Question: I migrated a Rails site that was running on 2.2.2 to Rails 3.1.
I noticed now, on Rails 3 the save() calls (INSERTS) that used to work in 2.2.2 don't in 3.1
The id field in the database is a primary key so it has the following properties:
not null
auto-increment

Now, when the save() method runs on these tables, I get:
'''
ActiveRecord::StatementInvalid (PG::Error: ERROR: null value in column "id" violates not-null constraint
'''
Hmm so I looked at the generated SQL that the save() creates and indeed it's including the id field in the column list and assigning it nil:
'''
PG::Error: ERROR: null value in column "id" violates not-null constraint
: INSERT INTO "server_updates" ("action", "created_at", "field_number", "id", "status", "table_number", "value") VALUES ($1, $2, $3, $4, $5, $6, $7) RETURNING "id"
'''
So, my question is how do I get ActiveRecord to not include the id column when it generates the SQL from a save() call?
I certainly don't want to remove the NOT NULL rule from the column nor do I want to rewrite all of these save() calls with raw SQL queries.
Adding 'set_primary_key "id"' to the models fixes this issue but seems really messy and un-rails/ruby to me
What do you all do to work around this?
Thanks for helping
Here is one of the models that is getting the error:
'''
class ServerUpdate < ActiveRecord::Base
def ServerUpdate.run_code code
su = ServerUpdate.new
su.action = 3 # run code
su.value = code
su.status = 1
su.save
end
def ServerUpdate.new_insert_for_table table
su = ServerUpdate.new
su.action = 1 # Create New Record
su.table_number = table.to_i
su.save
return su
end
def ServerUpdate.new_update_for_table_where_field_equals_value table, field, value
su = ServerUpdate.new
su.action = 2 # Update Record
su.table_number = table.to_i
su.field_number = field.to_i
su.value = value.to_s
su.status = 1 ## This used to be in process() method below
su.save
return su
end
def ServerUpdate.new_delete_for_table_where_field_equals_value table, field, value
su = ServerUpdate.new
su.action = 999 # Delete Record
su.table_number = table.to_i
su.field_number = field.to_i
su.value = value.to_s
su.save
return su
end
def set_value_for_field value, field, behavior=0
sui = ServerUpdateItem.new
sui.server_update_id = self.id
sui.field_number = field.to_i
sui.value = value.to_s
b = 0
b = 1 if behavior == "prepend" or behavior == 1
b = 2 if behavior == "append" or behavior == 2
sui.behavior = b
sui.save
end
def process
We are now setting status=1 in method:
ServerUpdate.new_update_for_table_where_field_equals_value table, field, value
self.status = 1
self.save
end
end
'''
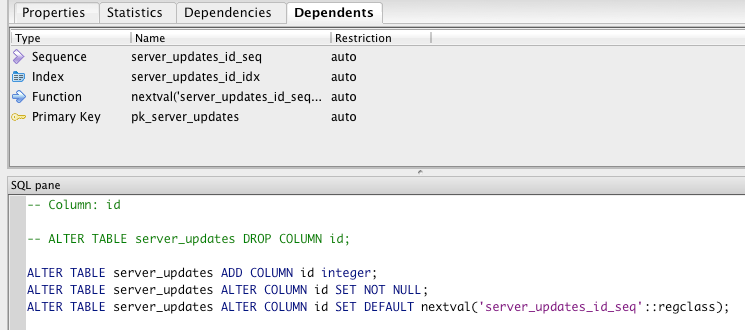
Answer: Adding 'set_primary_key "id"' to the models fixes this issue but seems really messy and unnecessary to me